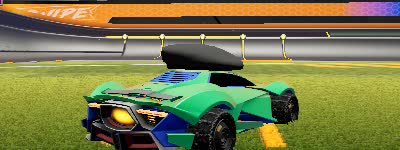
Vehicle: werewolf